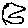
Label: fish